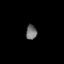
Tissue: lung
Cell type: T cells
Senescence score: 0.2396
Nuclear area (px): 154
Mean DAPI intensity: 113.617